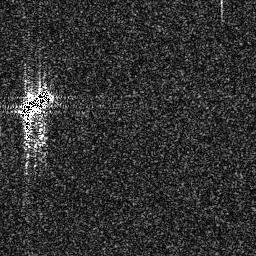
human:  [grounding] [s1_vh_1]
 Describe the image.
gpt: In the satellite image, there is  <ref>1 medium ship </ref> <box>[[6, 33, 21, 47, 0]]</box> located at left.